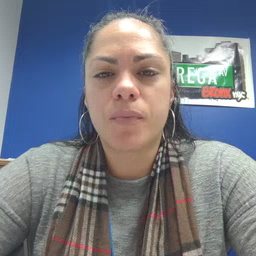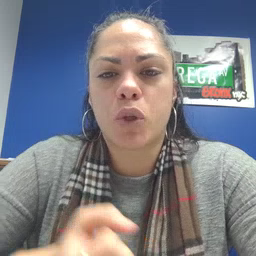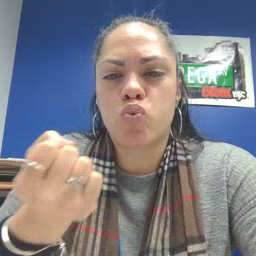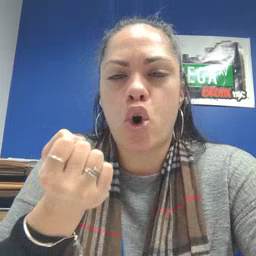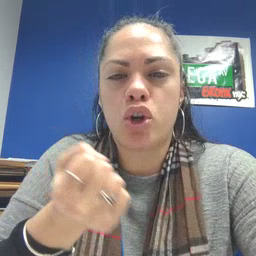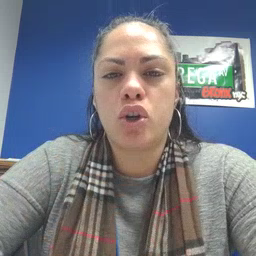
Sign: drawer